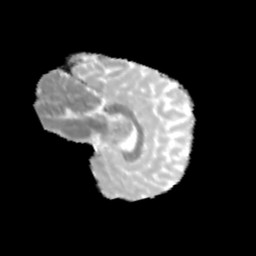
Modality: MD
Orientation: sagittal
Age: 10
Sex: female
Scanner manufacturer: siemens
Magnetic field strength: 3 T
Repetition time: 3.8 s
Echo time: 0.07 s